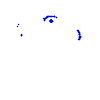
Particle: kaon